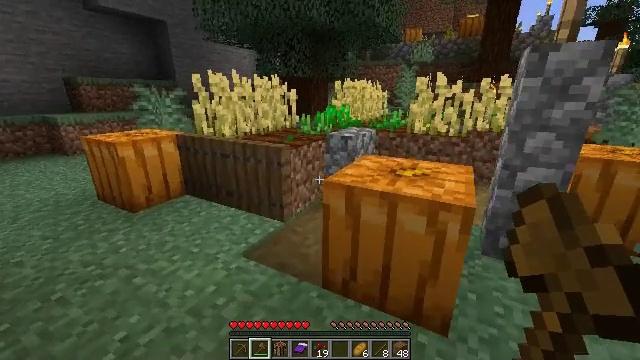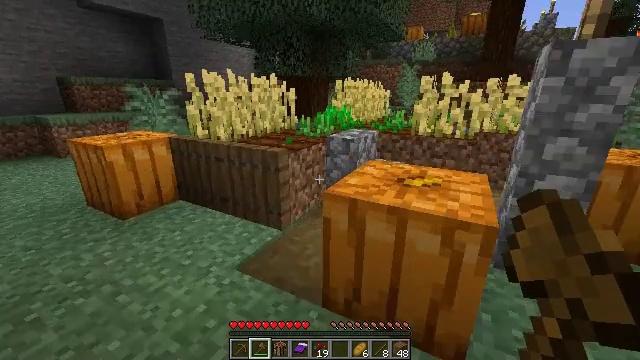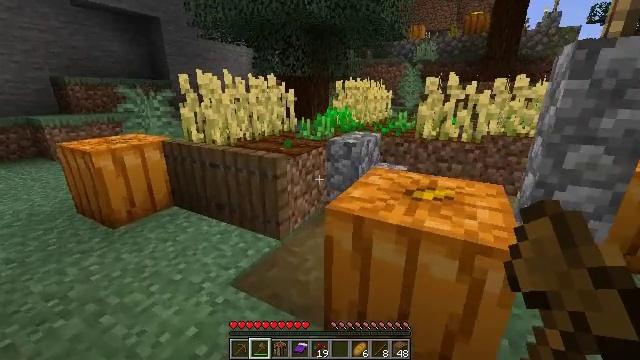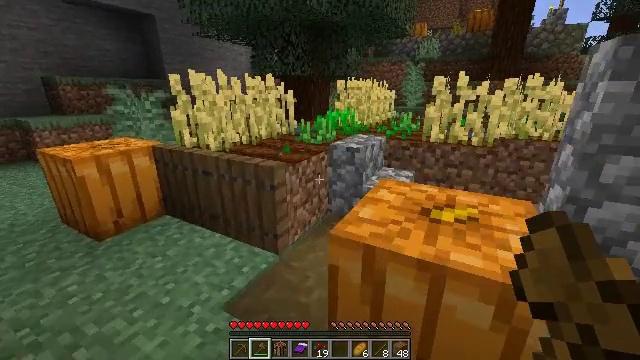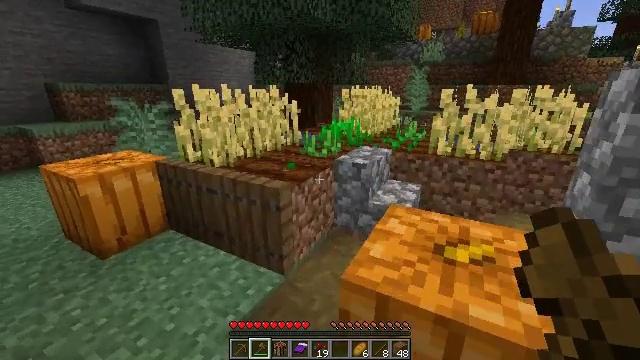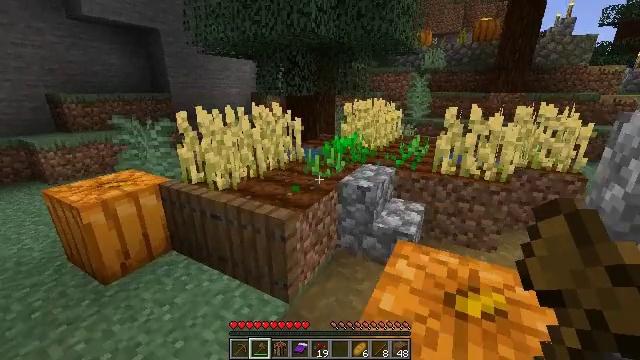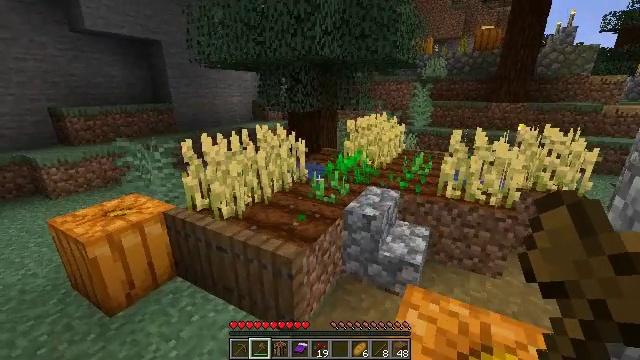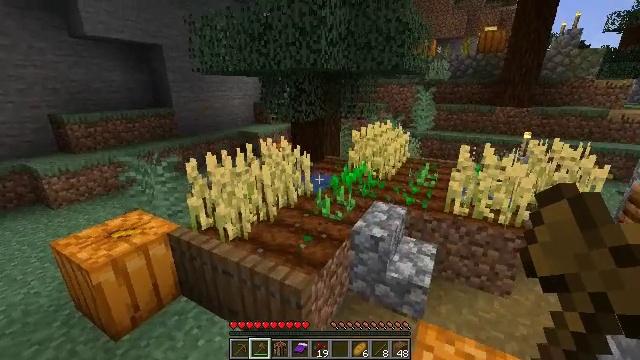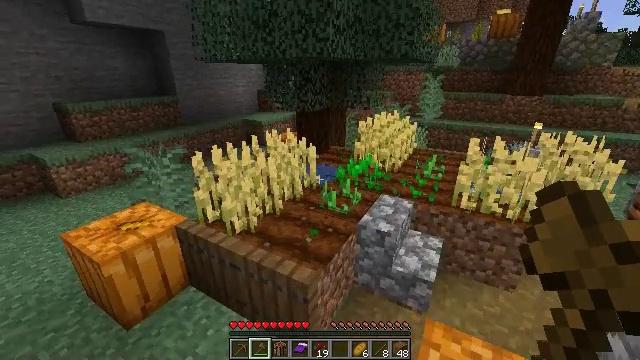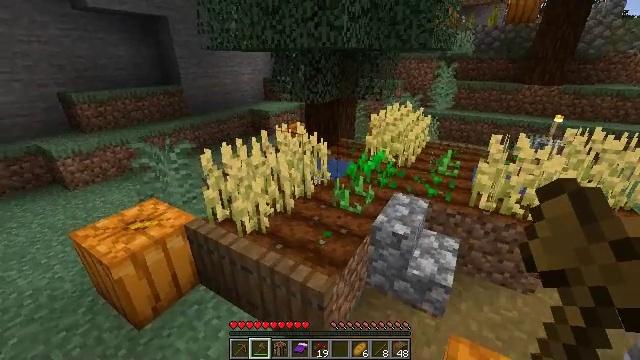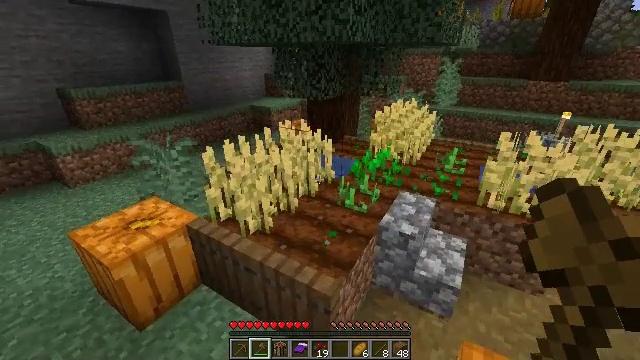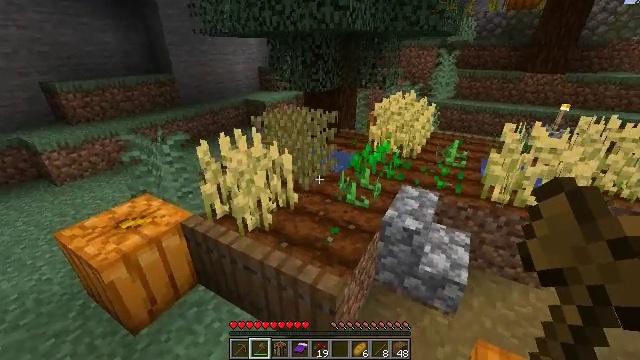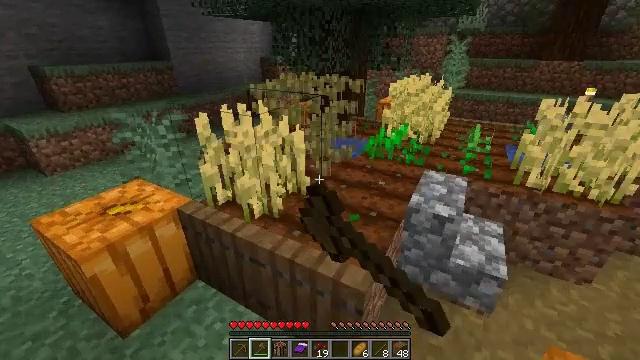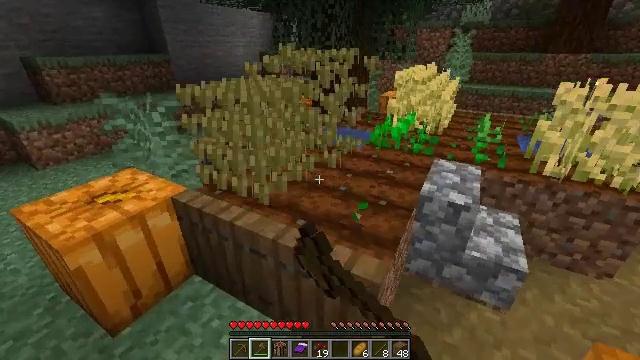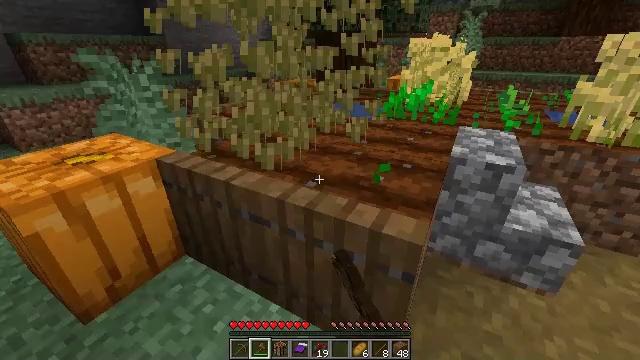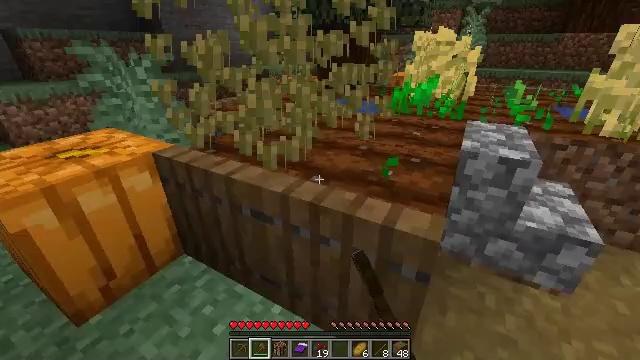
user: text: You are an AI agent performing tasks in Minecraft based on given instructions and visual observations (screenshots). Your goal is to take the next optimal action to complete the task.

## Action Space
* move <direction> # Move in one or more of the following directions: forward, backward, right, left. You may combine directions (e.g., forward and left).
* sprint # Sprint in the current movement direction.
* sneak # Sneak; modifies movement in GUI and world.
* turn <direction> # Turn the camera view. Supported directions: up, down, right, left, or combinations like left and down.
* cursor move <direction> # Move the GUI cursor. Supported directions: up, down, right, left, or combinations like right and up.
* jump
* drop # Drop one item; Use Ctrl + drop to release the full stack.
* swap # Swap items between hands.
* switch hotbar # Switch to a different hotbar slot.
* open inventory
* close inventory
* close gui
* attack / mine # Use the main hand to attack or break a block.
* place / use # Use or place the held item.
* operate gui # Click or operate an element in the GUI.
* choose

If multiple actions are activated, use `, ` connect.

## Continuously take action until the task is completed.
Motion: motion action
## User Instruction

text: Harvest wheat from the field.
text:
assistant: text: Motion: move forward
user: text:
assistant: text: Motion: move forward
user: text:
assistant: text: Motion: move forward
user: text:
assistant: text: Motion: move forward and move left, jump
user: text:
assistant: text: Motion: move forward and move left, jump
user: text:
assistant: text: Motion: move forward and move left, jump
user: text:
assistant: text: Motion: move forward and move left
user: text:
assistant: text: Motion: move forward and move left, turn down
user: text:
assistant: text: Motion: move forward and move left, turn left and down
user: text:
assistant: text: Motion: move forward and move left
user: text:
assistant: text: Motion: move forward and move left, turn right and down, attack / mine
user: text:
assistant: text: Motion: move forward, attack / mine
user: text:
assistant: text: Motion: move forward, attack / mine
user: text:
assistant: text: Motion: no_op
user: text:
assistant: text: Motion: no_op
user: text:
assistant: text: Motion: no_op